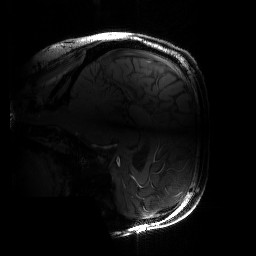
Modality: T1w
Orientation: sagittal
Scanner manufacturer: siemens
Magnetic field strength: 6.98 T
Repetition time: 2.5 s
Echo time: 0.00429 s